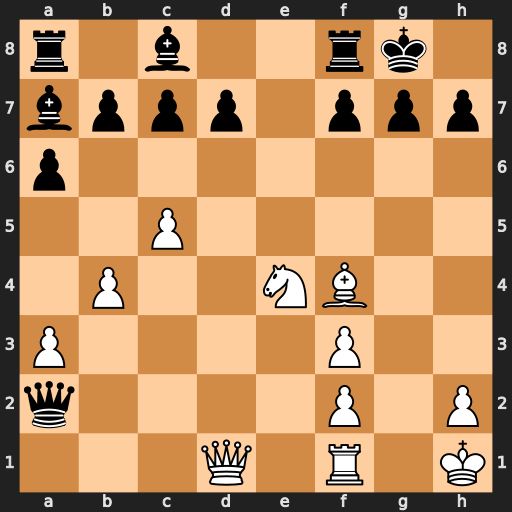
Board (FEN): r1b2rk1/bppp1ppp/p7/2P5/1P2NB2/P4P2/q4P1P/3Q1R1K
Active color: w
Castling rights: -
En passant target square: -
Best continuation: Nf6+ Kh8 Qd3